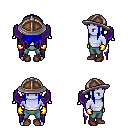
a pixel art fantasy rpg character, male body template, dark elf, purple skin, purple wings, teal pants, blue unkempt hairstyle, chain helm, gold gloves, maroon shoes, four views (front, back, left, right), 2x2 character sprite sheet, small pixel art, hard edges, no anti-aliasing